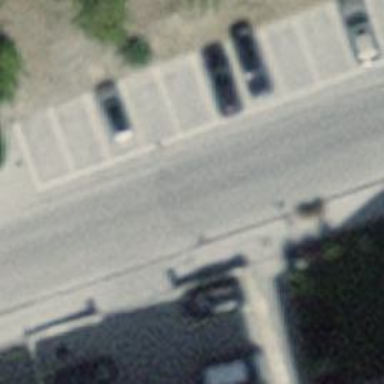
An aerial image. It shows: Road with steps.